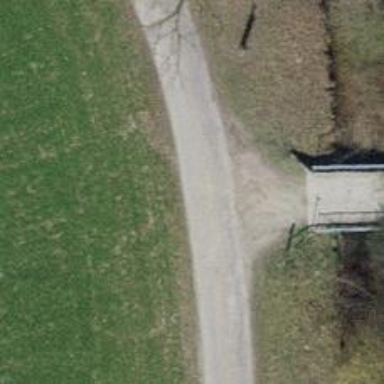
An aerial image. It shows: Track with pebblestone surface. The tracktype is grade4.